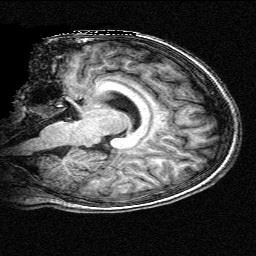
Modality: T1w
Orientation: sagittal
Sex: female